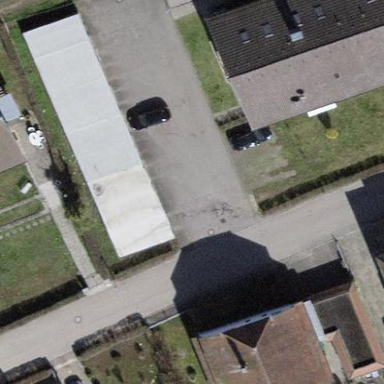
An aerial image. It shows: Group of garages.